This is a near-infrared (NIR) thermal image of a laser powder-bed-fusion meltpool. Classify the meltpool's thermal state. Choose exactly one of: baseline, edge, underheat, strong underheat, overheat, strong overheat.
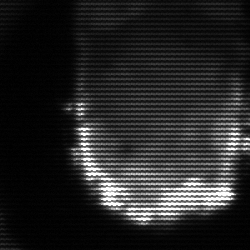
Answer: baseline